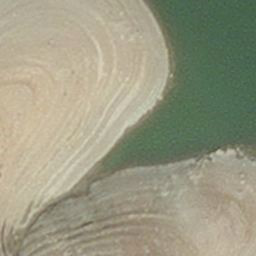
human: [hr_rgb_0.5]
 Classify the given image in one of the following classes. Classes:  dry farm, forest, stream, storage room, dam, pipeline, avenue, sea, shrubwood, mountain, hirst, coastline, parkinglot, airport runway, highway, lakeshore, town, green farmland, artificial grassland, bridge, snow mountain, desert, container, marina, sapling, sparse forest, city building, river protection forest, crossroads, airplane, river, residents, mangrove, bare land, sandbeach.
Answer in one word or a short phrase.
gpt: hirst